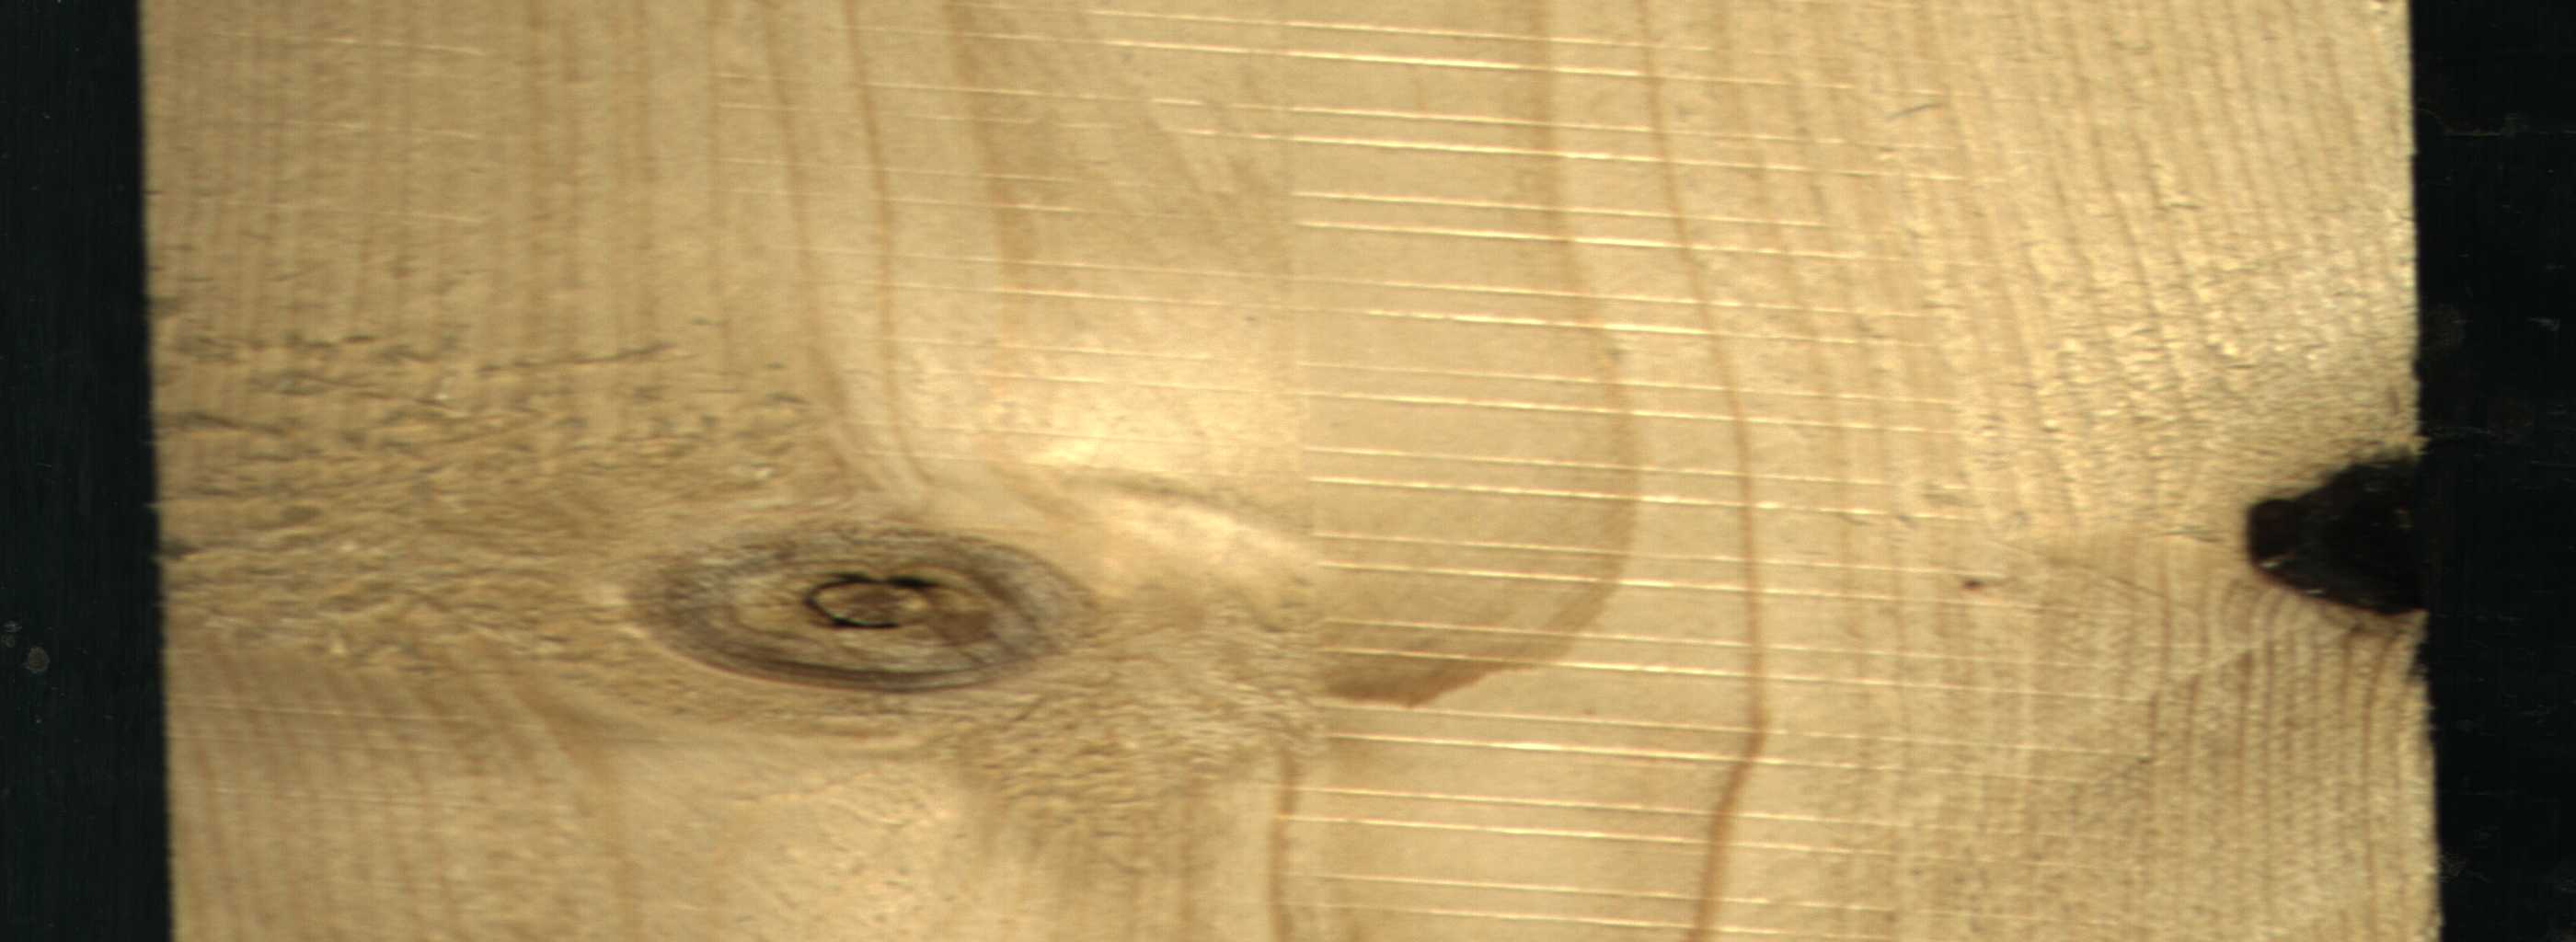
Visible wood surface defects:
Knot_missing
Live_Knot